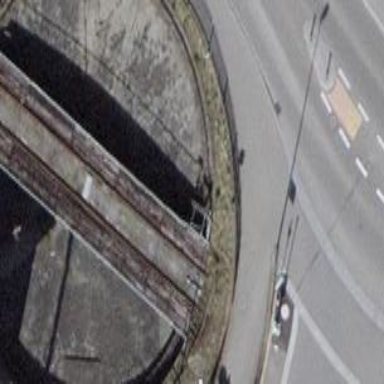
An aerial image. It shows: Railway turntable in service yard.